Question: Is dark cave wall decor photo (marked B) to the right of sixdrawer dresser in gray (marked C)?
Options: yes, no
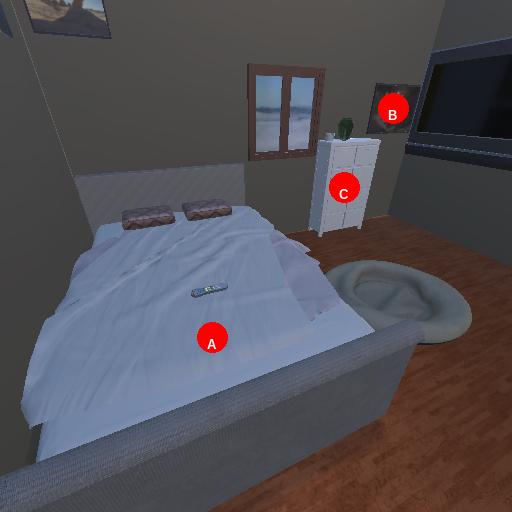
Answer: yes